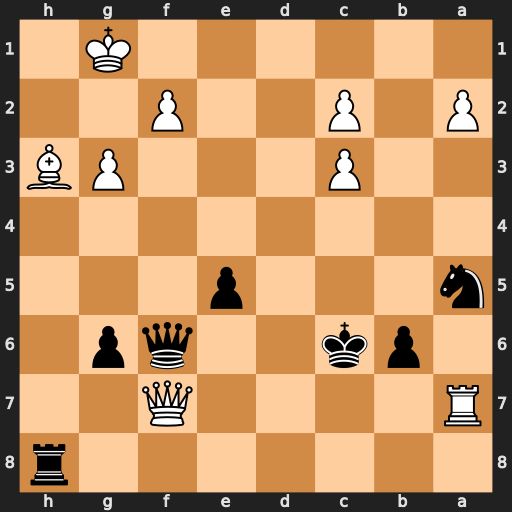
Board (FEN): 7r/R4Q2/1pk2qp1/n3p3/8/2P3PB/P1P2P2/6K1
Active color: b
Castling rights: -
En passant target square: -
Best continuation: Qxf7 Rxf7 Rxh3